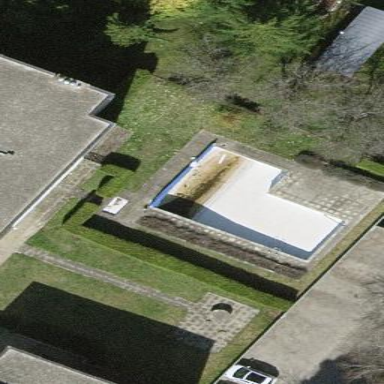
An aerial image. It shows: Outdoor swimming pool on leisure land.